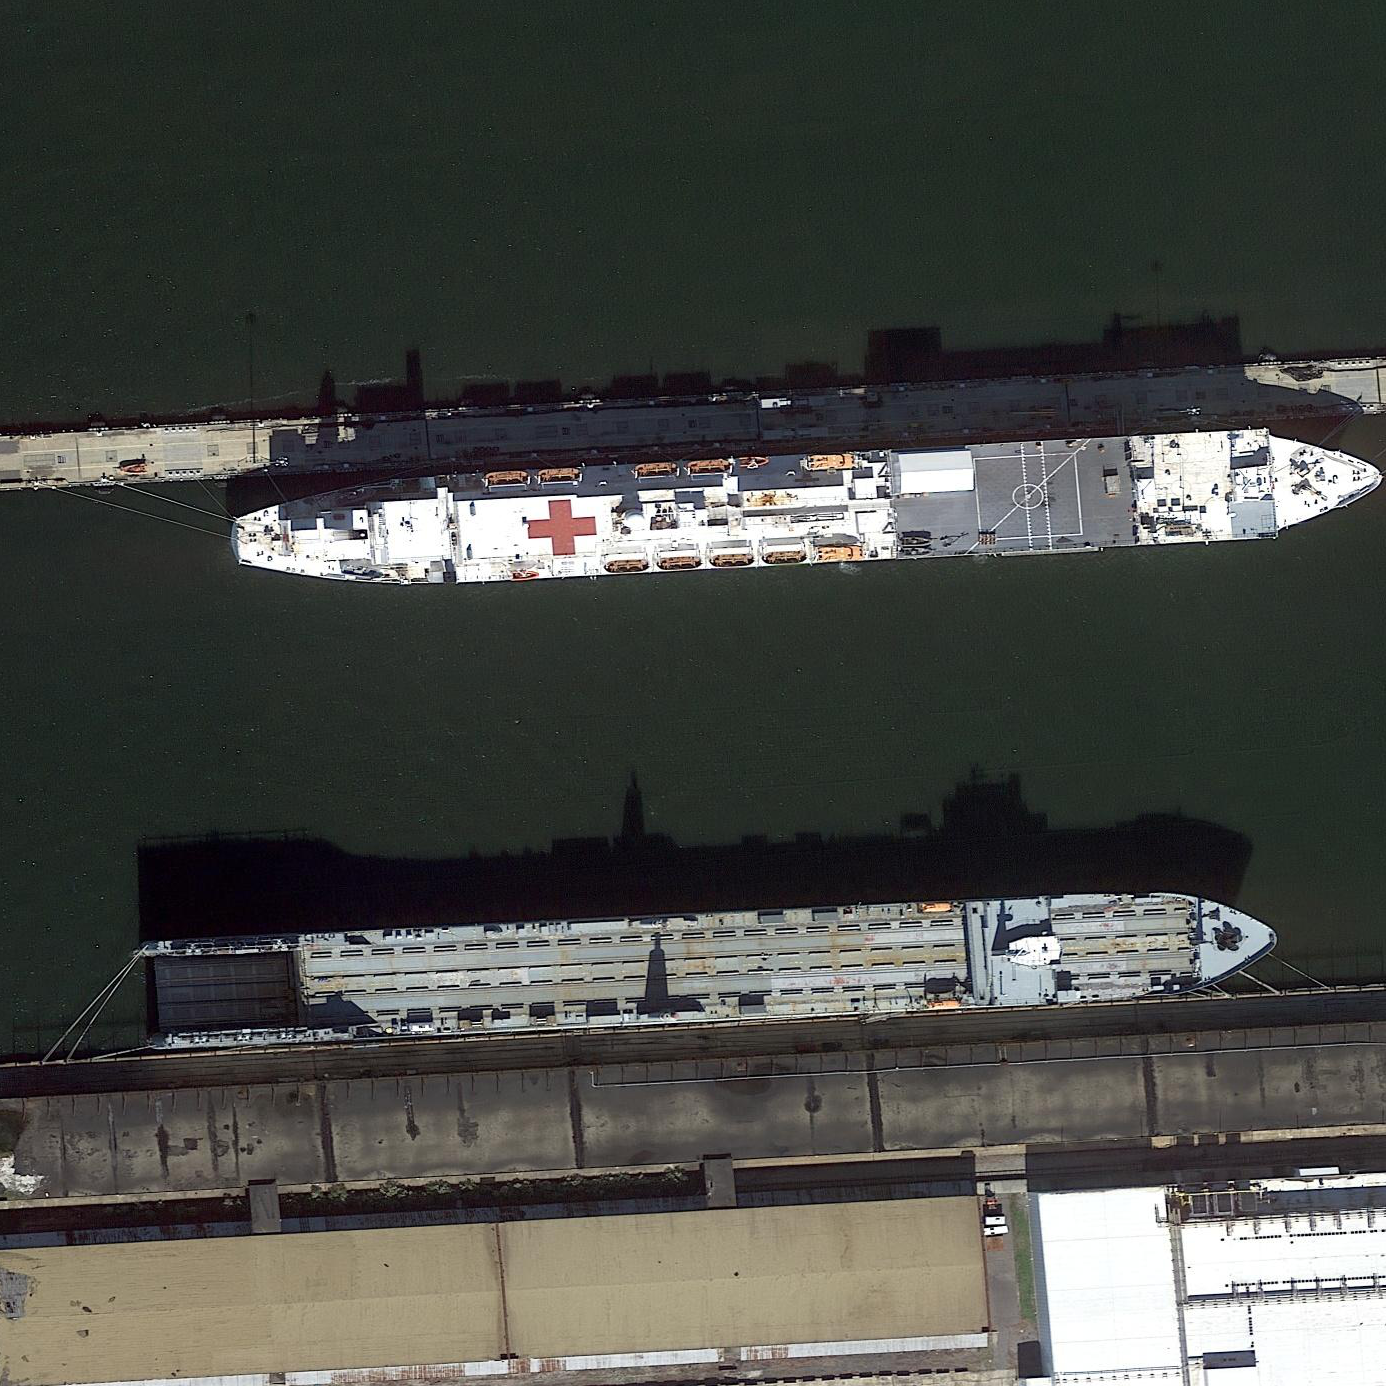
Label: civil